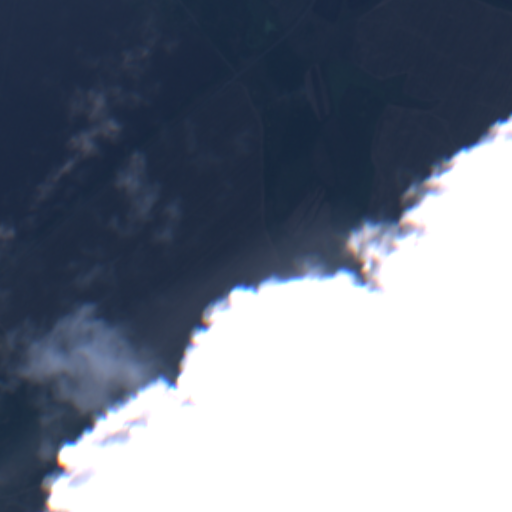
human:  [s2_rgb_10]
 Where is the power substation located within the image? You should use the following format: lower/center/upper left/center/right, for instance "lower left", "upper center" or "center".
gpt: The power substation is located in the upper center of the image.
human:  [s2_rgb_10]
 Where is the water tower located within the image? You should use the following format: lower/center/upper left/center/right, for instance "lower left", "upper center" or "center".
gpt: The water tower is located in the lower center of the image.
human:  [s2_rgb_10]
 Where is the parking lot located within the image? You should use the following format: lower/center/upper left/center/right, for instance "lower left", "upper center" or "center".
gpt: There is no parking lot in the image.